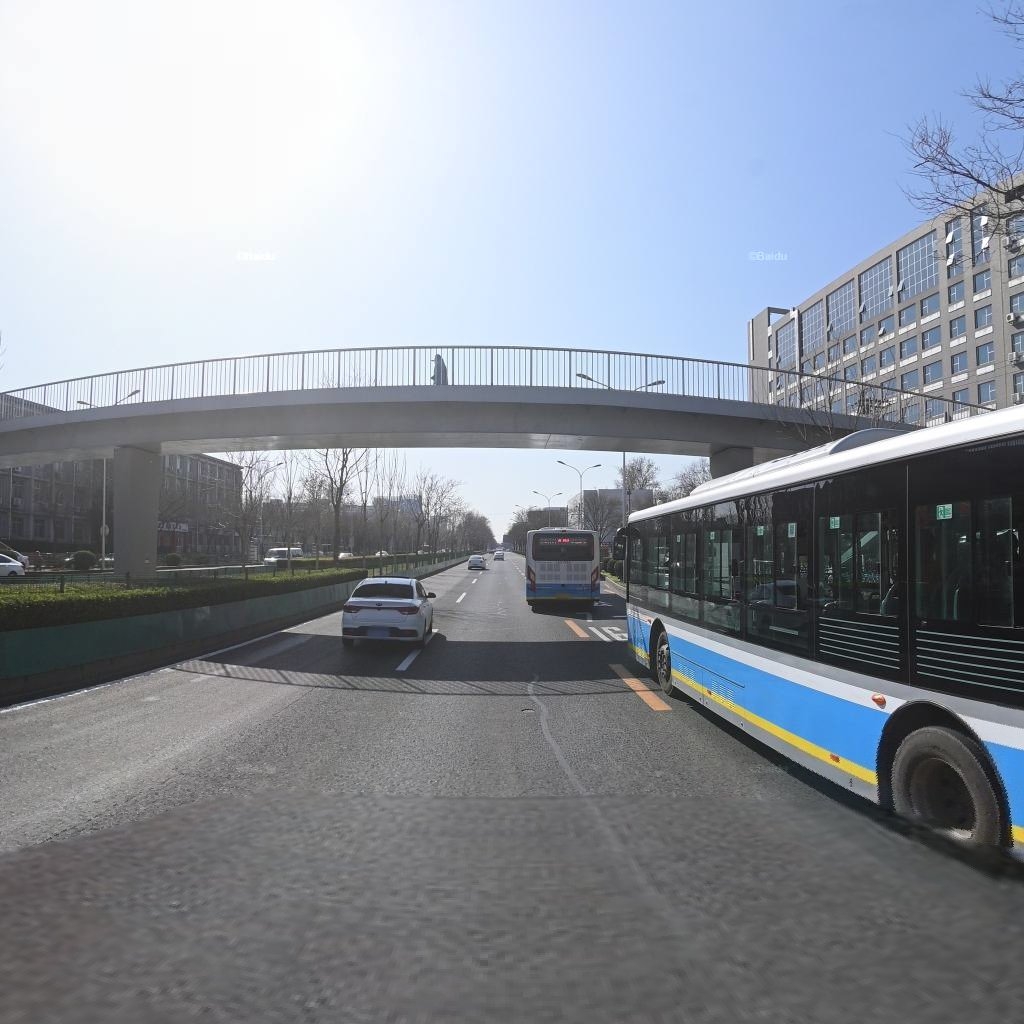
Region: Haidian
Road damage annotations: longitudinal patch, pothole, longitudinal patch, longitudinal crack